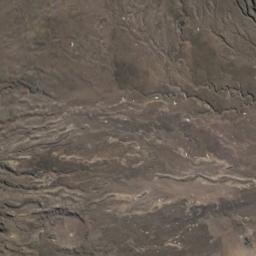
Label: desert